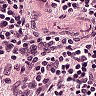
Metastatic tissue present: no